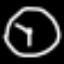
Label: clock